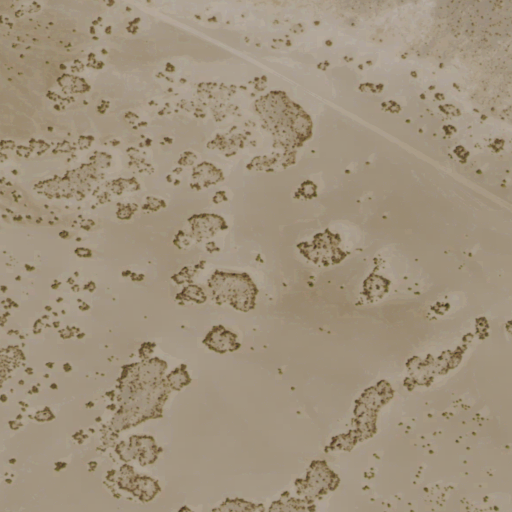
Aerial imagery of valley in Nevada named Huntoon Valley containing shrub, barren land, and grassland